RGB frame:
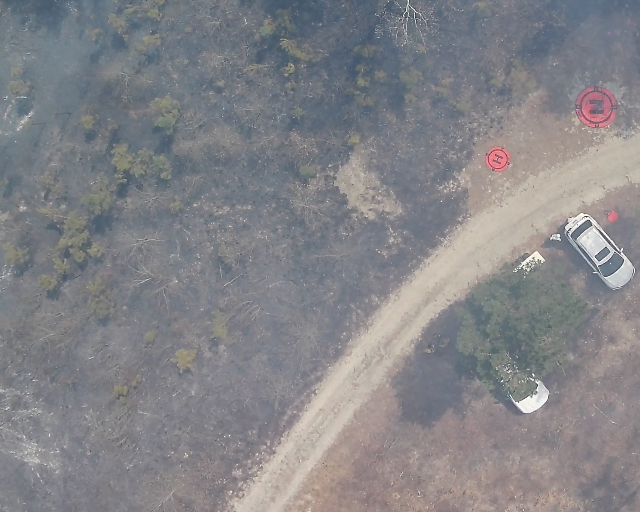
Thermal frame:
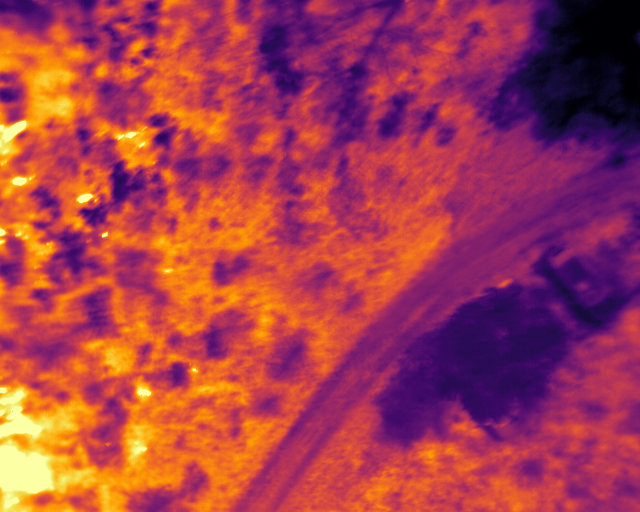
Captured: 2026-02-26 03:39:44
Pixels at or above 80 °C: 1358 (fraction of frame: 0.004144)